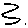
Label: zigzag